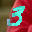
Label: 3